Question: Do you know how I can add a shadow under a header bar in a UITableView ?
By the way, there is only one header.
Here is an example :
Thanks, Niels
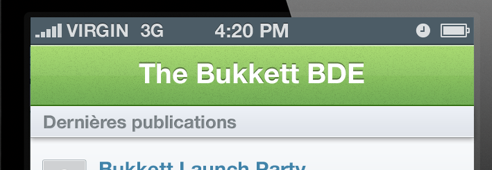
Answer: You could try experimenting with the following method (from 'UITableViewDataSoruce'):
'''
- (UIView *)tableView:(UITableView *)tableView viewForHeaderInSection:(NSInteger)section
'''
This allows you to set a custom view for your table view headers, and you could therefore put a custom image with drop shadow on.